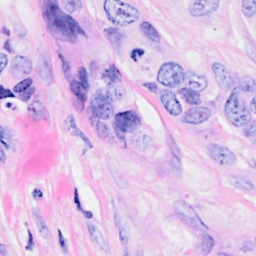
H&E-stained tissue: Breast